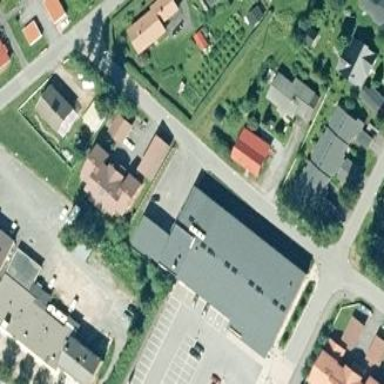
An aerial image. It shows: Supermarket building.